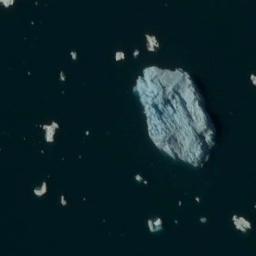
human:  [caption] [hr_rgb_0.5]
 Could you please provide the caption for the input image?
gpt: A large piece of ice and a few sparse small pieces of ice float on the blue sea .

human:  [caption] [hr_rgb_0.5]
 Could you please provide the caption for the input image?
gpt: An ice hummock and some small pieces of ice sea float in the deep blue sea .

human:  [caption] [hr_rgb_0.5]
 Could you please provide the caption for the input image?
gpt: There is a big ice and many small ice on the deep green sea .

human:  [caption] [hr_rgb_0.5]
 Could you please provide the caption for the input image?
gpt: The sea ice in the middle is approximately elliptical .

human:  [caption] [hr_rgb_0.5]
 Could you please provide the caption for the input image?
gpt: There are some pieces of sea ice and a larger one .